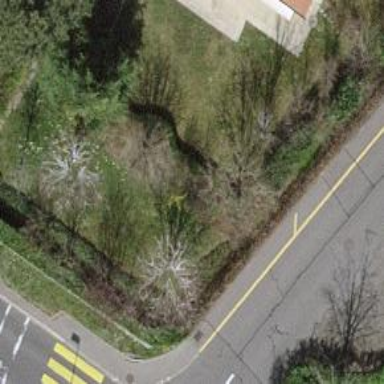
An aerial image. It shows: Garden with deciduous broadleaved trees.